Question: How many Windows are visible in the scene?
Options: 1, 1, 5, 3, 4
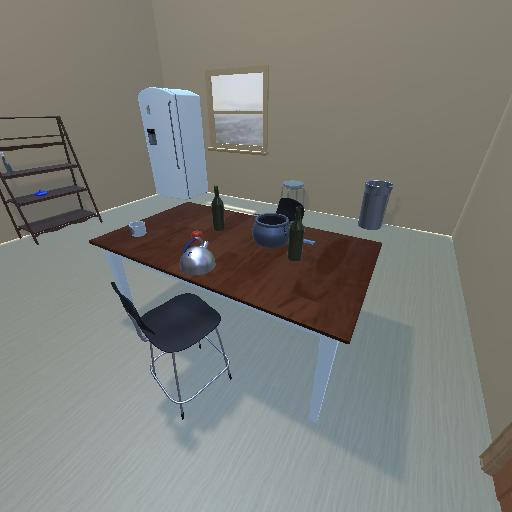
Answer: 1